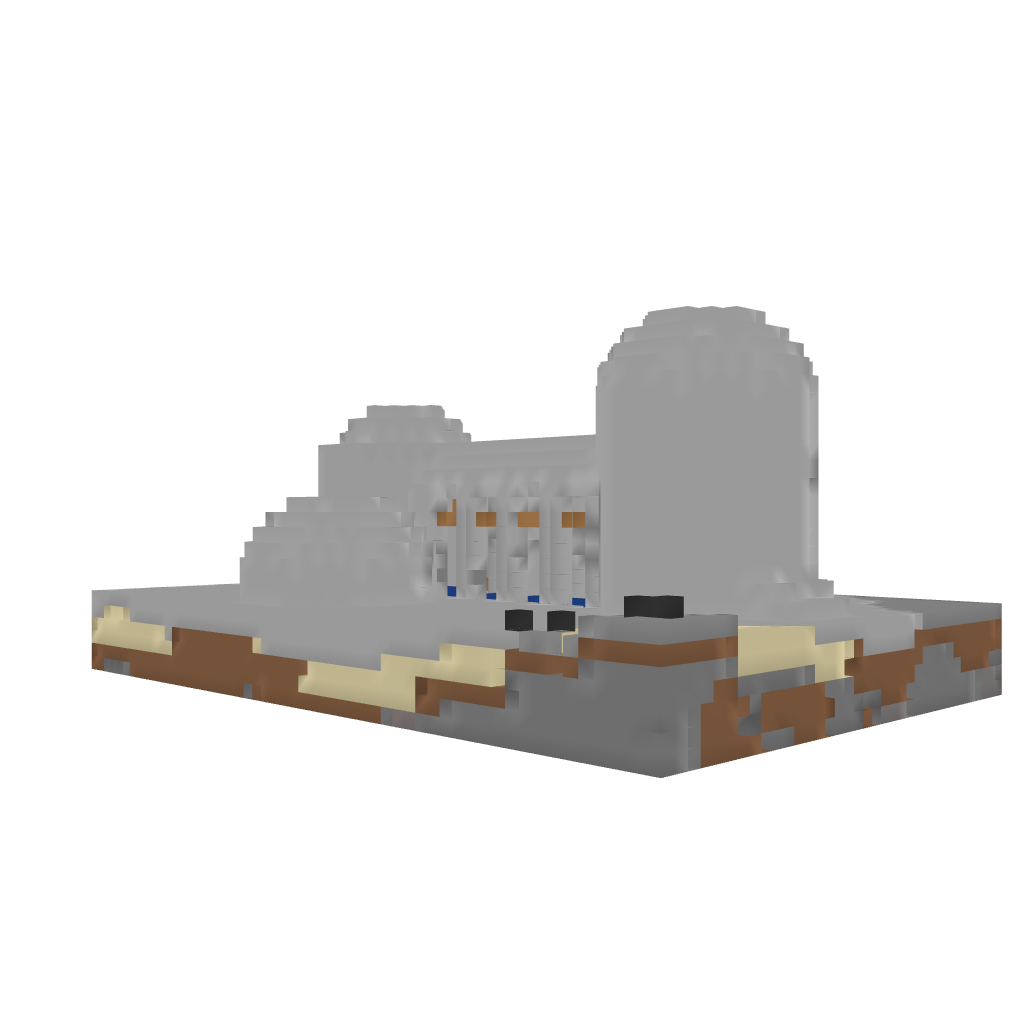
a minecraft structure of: Water Palace